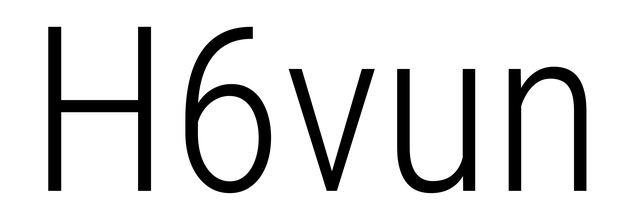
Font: Roboto_Condensed_Light